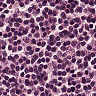
Metastatic tissue present: no